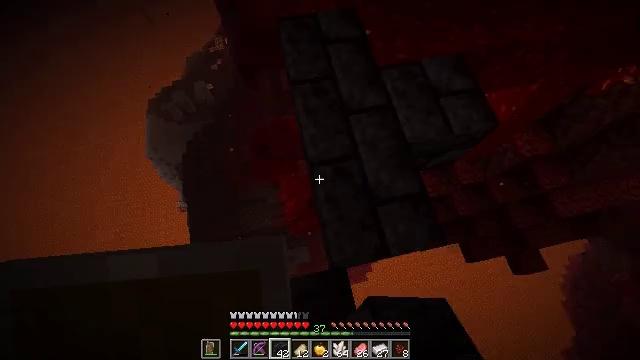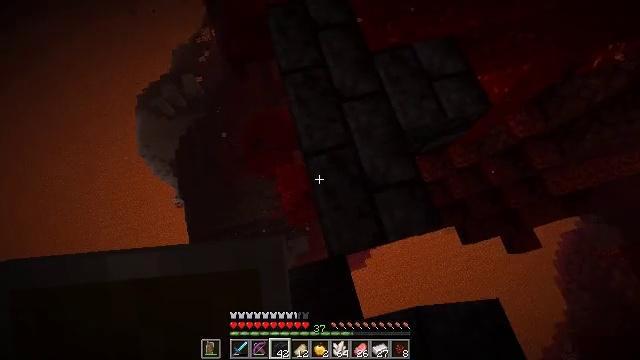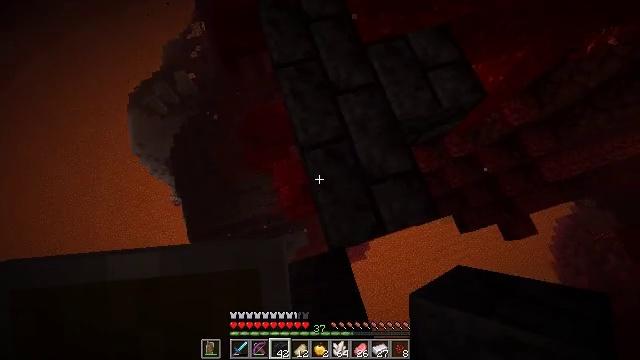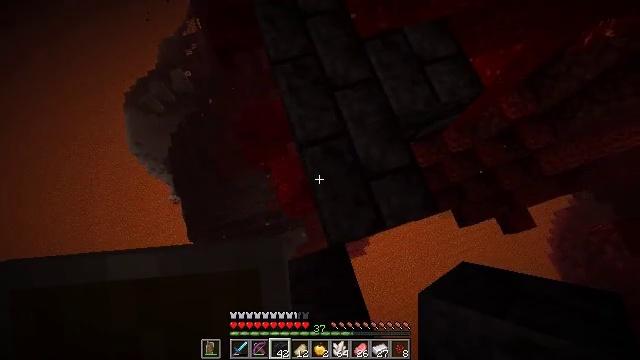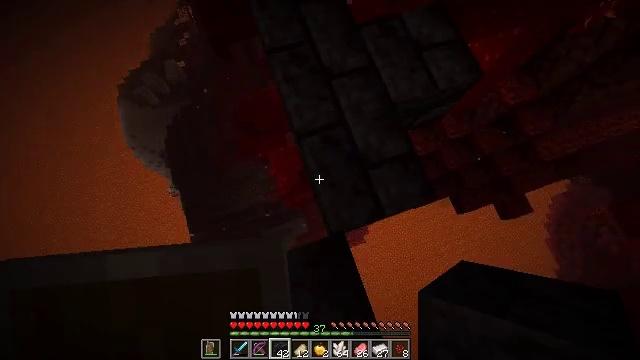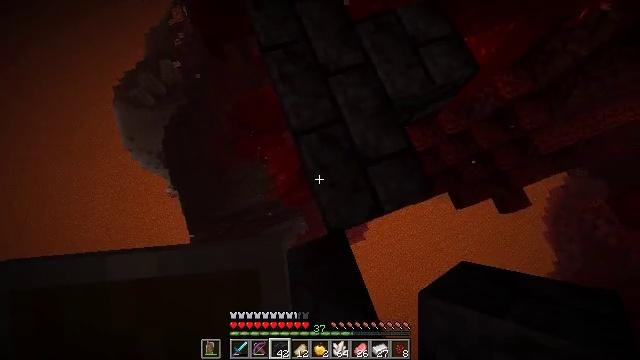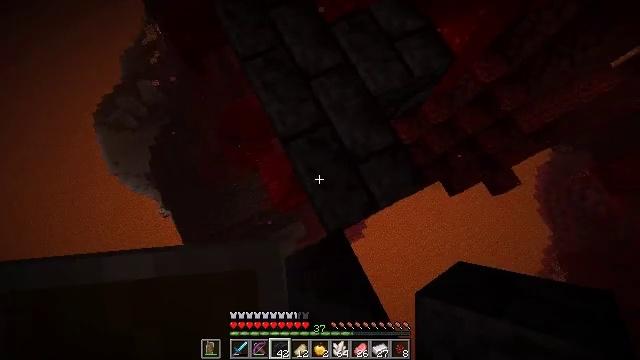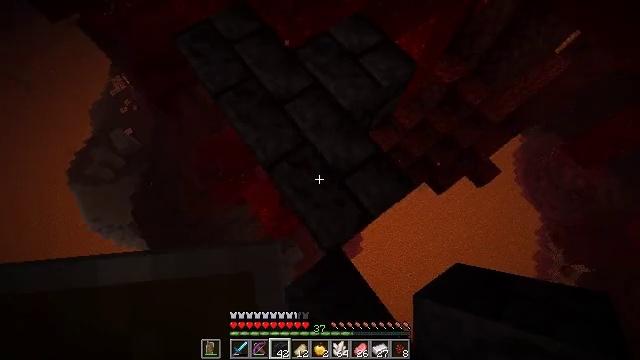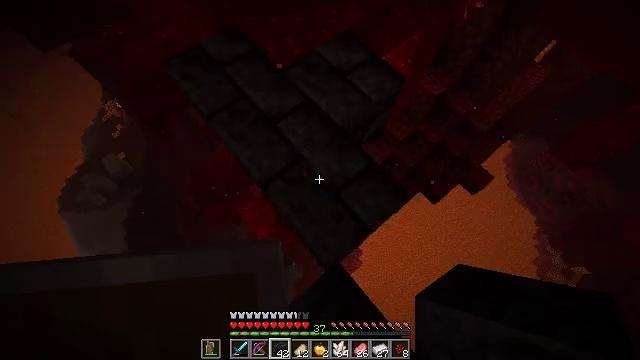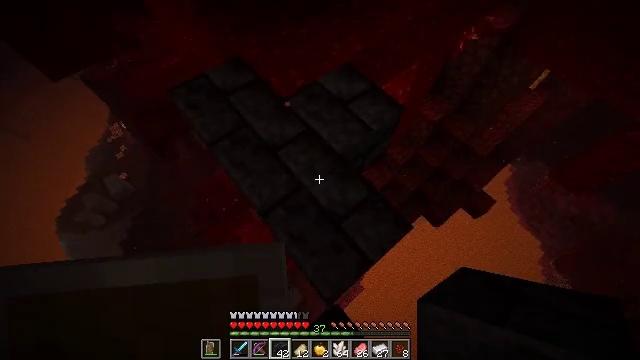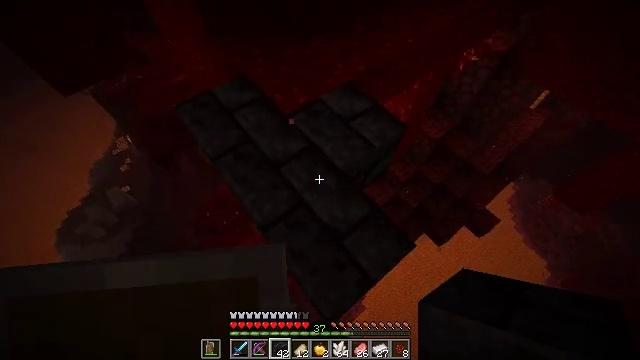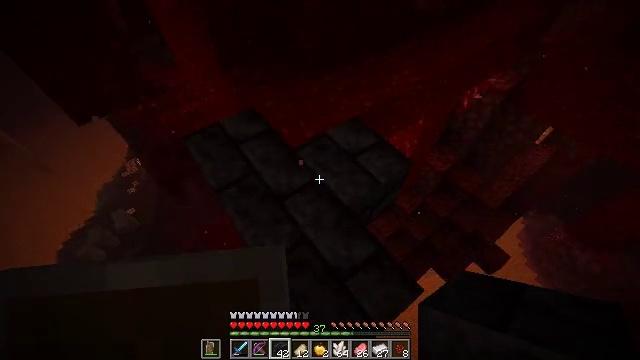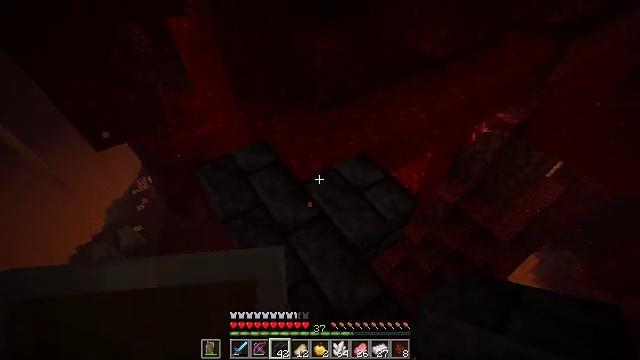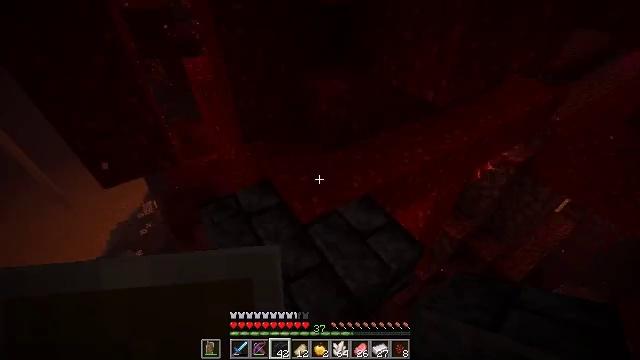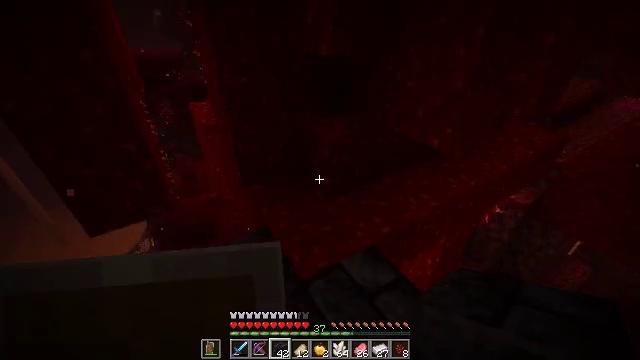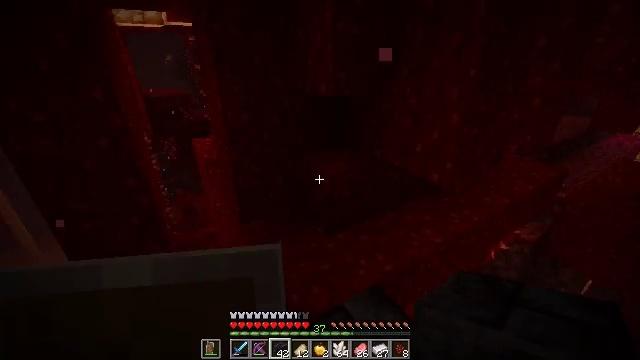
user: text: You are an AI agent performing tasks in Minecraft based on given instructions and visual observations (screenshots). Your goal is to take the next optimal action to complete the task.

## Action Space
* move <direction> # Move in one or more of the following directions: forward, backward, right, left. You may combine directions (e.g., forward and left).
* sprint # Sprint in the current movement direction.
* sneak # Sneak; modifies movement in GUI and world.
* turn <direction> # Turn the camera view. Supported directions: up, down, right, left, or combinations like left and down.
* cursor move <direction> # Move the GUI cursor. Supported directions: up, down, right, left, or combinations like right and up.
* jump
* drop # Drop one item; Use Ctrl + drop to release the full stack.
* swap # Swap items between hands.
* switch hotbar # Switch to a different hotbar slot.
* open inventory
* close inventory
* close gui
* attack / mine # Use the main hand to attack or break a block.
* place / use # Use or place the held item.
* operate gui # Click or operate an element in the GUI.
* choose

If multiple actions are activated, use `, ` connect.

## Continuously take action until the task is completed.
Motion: motion action
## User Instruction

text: Attack the nether wart block to break it.
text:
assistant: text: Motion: sneak, turn right and down
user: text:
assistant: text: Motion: sneak, turn right and down
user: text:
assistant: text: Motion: sneak
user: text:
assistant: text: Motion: sneak, turn right and down
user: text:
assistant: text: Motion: sneak, turn right
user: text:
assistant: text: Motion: sneak, turn right
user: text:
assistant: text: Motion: sneak, turn right and up
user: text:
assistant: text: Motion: move forward, sneak, turn right and up
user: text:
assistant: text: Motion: move forward, sneak, turn up
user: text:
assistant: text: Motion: move forward, sneak, turn up
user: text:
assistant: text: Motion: move forward, turn left and up
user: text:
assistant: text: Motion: move forward, turn left and up
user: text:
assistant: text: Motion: move forward, turn left and up
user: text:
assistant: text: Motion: move forward, turn up
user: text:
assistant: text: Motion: move forward, turn up
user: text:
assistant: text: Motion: move forward, turn up
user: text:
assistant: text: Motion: move forward
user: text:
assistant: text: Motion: move forward, turn up
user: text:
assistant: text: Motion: move forward, turn up
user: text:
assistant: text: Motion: move forward
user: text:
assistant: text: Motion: move forward
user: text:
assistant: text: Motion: move forward
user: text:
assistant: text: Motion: move forward, turn left
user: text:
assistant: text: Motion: move forward, turn left
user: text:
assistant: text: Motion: move forward, turn left
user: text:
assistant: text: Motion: move forward, turn left and down
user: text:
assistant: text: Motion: move forward, sneak, turn left
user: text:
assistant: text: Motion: move forward, sneak
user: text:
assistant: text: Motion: move forward, sneak
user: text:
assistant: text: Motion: move forward and move left, sneak, turn left and down